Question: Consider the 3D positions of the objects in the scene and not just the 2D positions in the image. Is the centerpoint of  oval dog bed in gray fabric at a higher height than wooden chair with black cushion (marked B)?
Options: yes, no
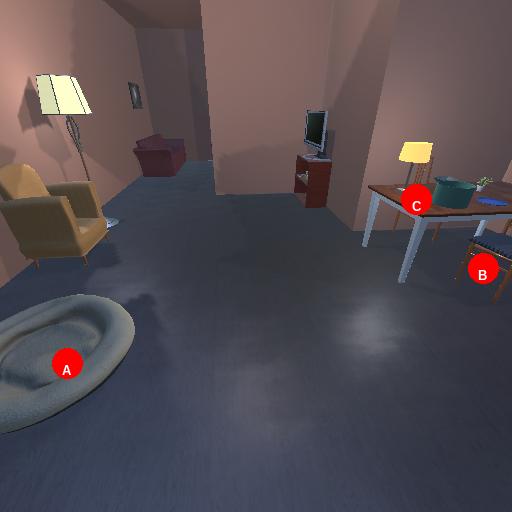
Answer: yes